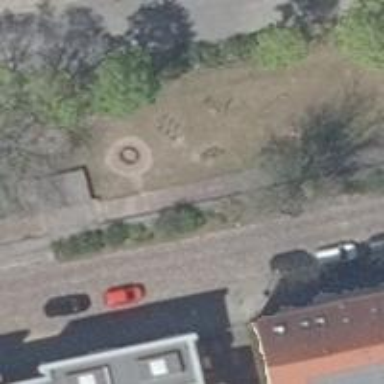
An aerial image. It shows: Playground featuring stepping stones.